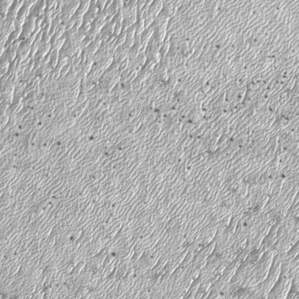
Label: frost